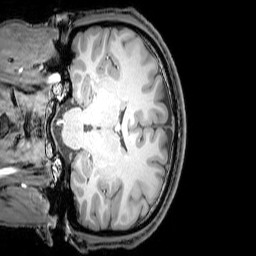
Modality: T1w
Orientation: coronal
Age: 24
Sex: male
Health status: healthy
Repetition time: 0.081 s
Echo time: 0.037 s